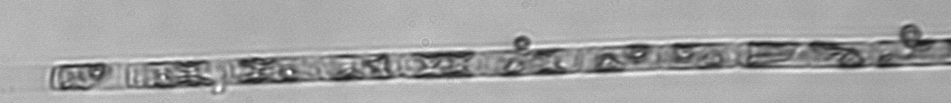
Label: Guinardia_delicatula